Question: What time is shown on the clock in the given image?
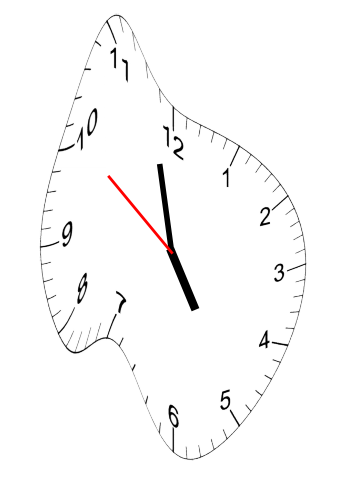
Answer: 04:57:51